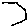
Label: hexagon